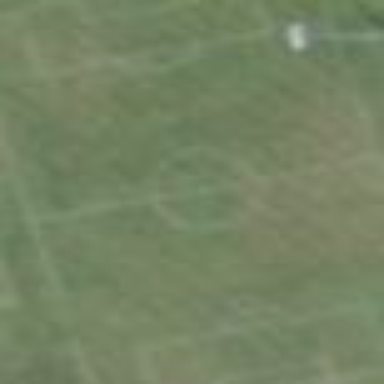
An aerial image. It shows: Soccer pitch designated for leisure and sports activities.